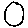
Label: circle